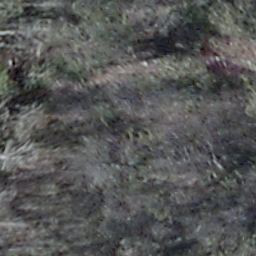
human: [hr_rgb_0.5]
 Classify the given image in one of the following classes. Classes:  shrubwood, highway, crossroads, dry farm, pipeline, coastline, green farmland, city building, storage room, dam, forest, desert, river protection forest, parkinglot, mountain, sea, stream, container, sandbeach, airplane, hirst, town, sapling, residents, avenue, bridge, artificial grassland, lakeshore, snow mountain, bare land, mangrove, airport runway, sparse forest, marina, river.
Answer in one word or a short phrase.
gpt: shrubwood